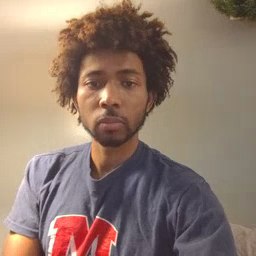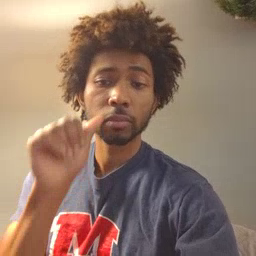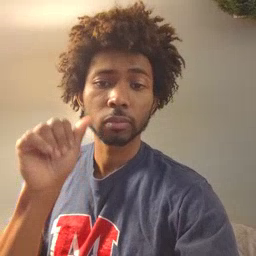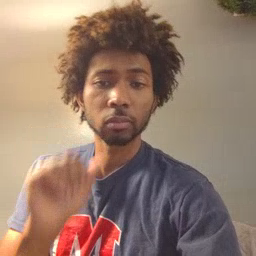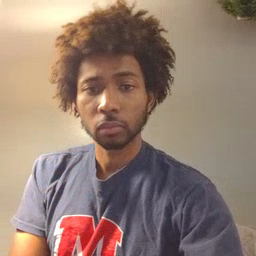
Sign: aunt